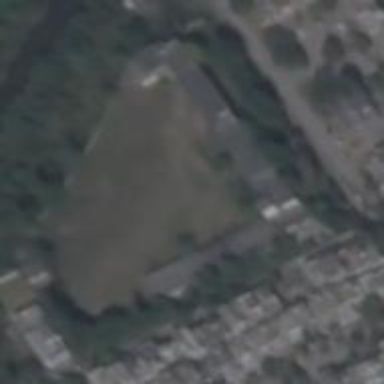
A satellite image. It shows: School.